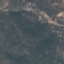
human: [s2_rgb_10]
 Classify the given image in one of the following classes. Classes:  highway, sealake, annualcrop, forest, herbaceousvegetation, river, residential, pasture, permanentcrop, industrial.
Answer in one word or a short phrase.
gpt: HerbaceousVegetation